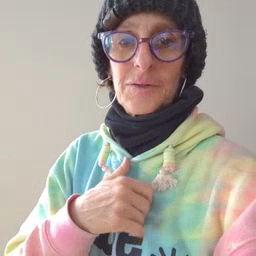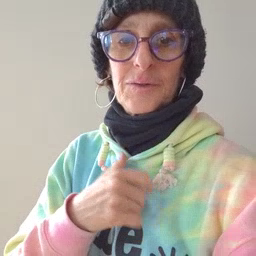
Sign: book